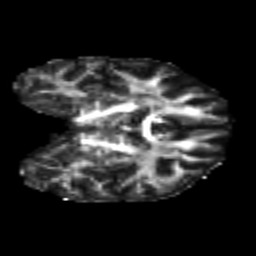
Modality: FA
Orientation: coronal
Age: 21
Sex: female
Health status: healthy
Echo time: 0.074 s